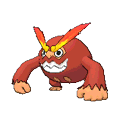
Pok\u00e9mon: darmanitan-standard